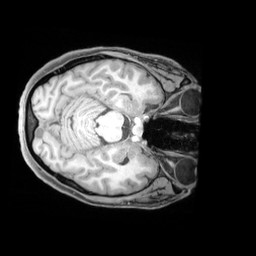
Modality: T1w
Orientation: axial
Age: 28
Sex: female
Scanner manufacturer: siemens
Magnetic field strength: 3 T
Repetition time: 1.97 s
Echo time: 0.00206 s